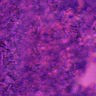
Metastatic tissue present: no